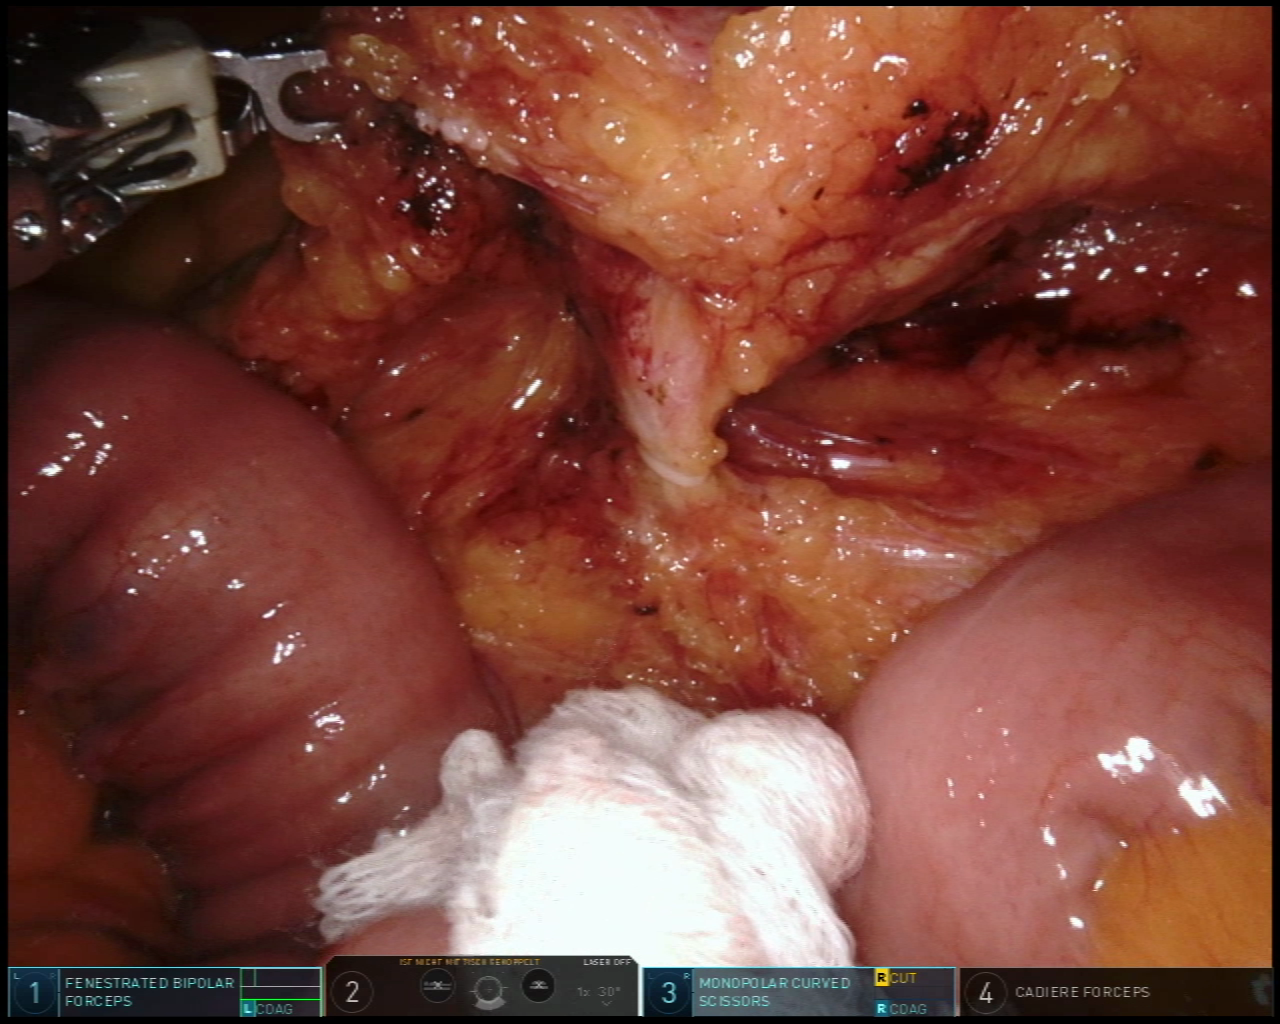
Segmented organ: inferior_mesenteric_artery
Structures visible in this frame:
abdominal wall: no
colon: no
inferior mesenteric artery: yes
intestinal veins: no
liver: no
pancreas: no
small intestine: yes
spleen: no
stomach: no
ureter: no
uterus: no
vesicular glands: no